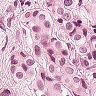
Metastatic tissue present: yes